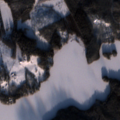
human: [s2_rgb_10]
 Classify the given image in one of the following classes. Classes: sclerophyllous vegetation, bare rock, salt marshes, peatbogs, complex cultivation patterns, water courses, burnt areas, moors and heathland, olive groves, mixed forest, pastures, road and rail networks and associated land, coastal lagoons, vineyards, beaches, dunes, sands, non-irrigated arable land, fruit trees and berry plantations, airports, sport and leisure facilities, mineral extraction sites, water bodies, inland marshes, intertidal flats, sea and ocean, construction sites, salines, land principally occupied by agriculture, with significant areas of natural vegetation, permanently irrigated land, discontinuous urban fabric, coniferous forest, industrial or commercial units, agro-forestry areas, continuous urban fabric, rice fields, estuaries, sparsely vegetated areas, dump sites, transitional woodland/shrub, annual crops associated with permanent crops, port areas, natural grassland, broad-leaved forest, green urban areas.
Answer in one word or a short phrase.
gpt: land principally occupied by agriculture, with significant areas of natural vegetation, coniferous forest, water bodies